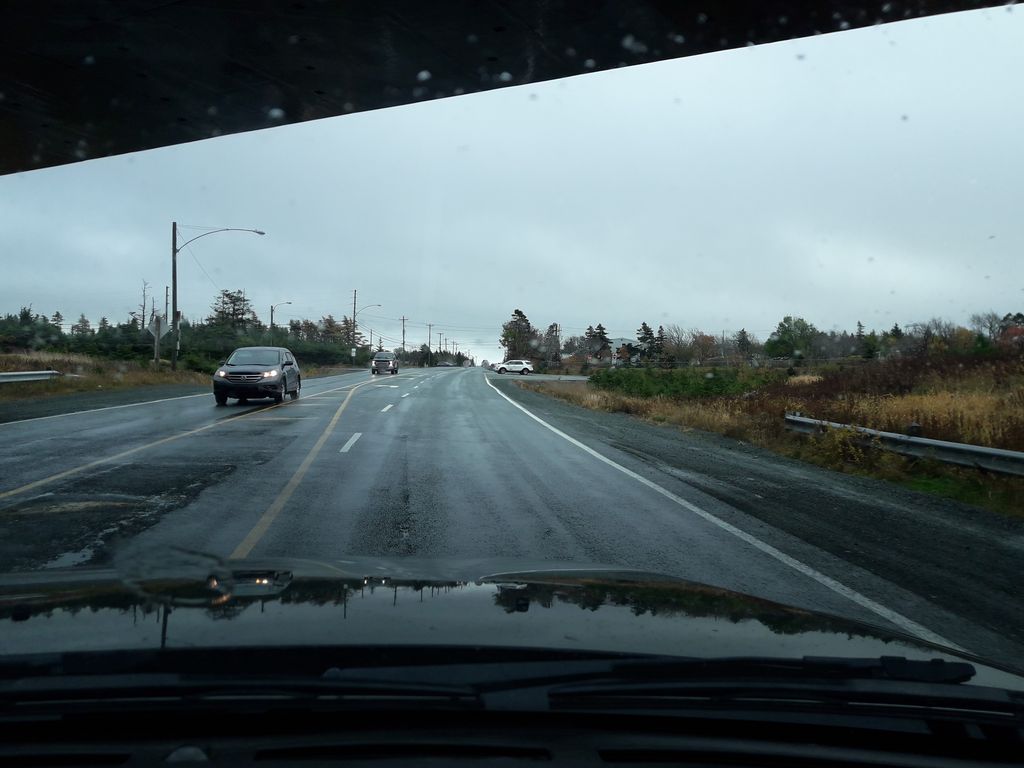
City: st_johns